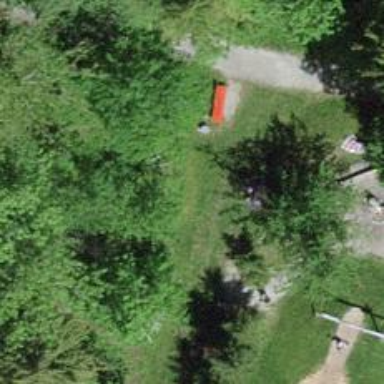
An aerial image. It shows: Picnic site popular for tourists.